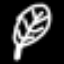
Label: leaf